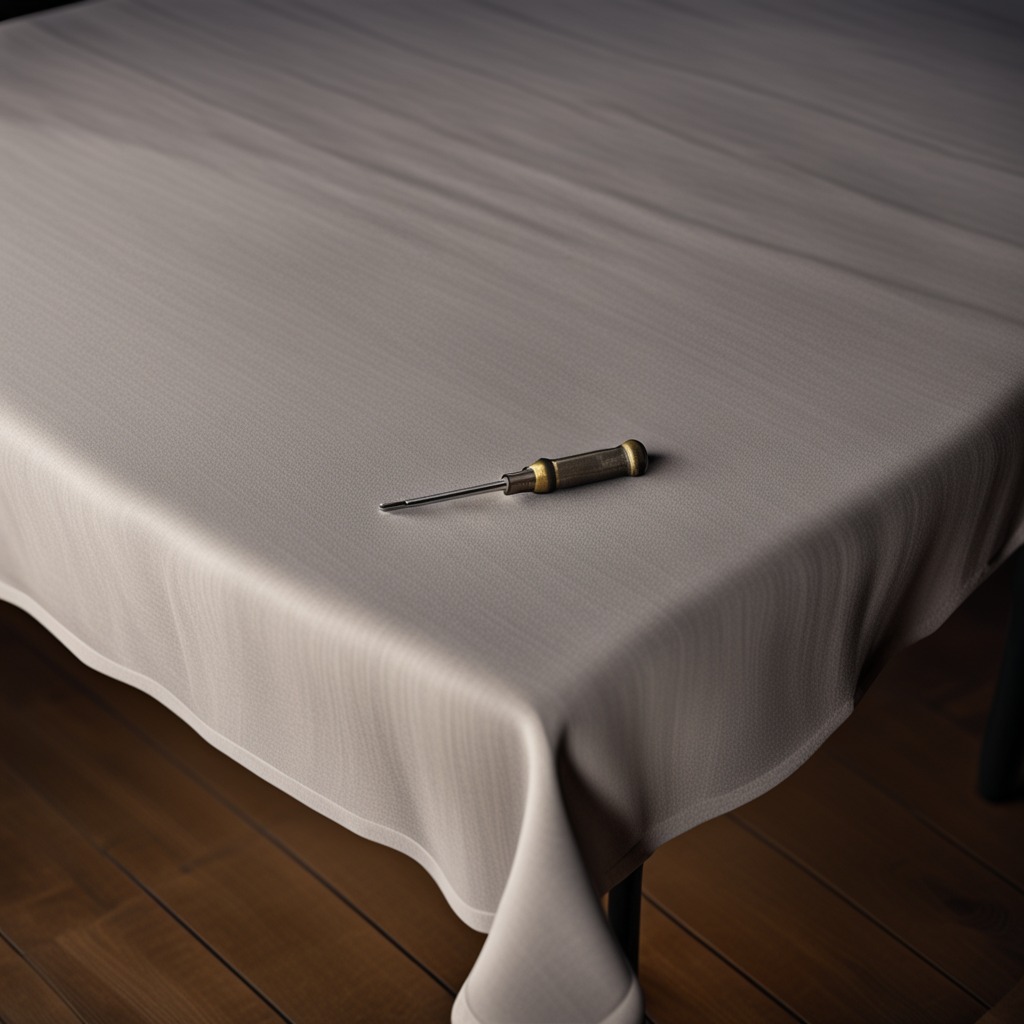
A screwdriver lies on the wooden table inside a workshop at night.